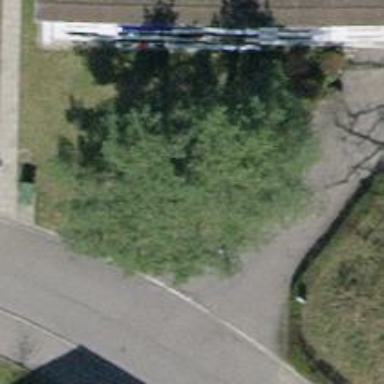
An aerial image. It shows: Urban tree adds touch of nature to the surroundings.